Interaction volume radius: 5 \u00c5
Interaction volume height: 15 \u00c5
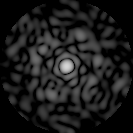
Disorder parameter: 0.7501